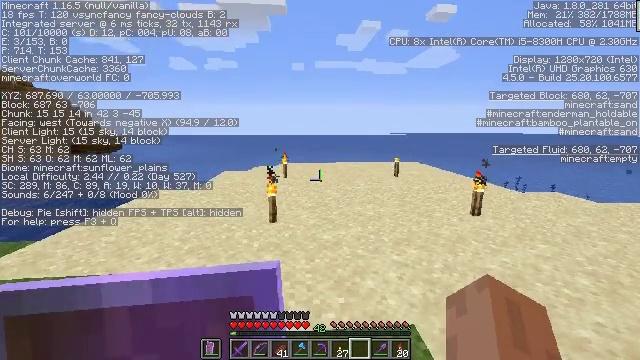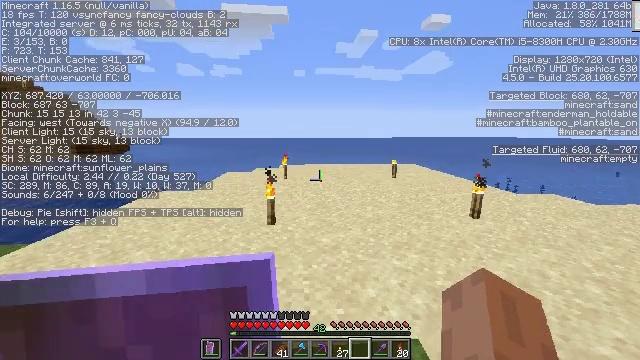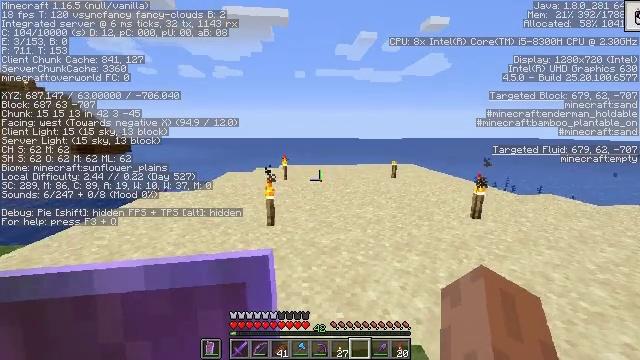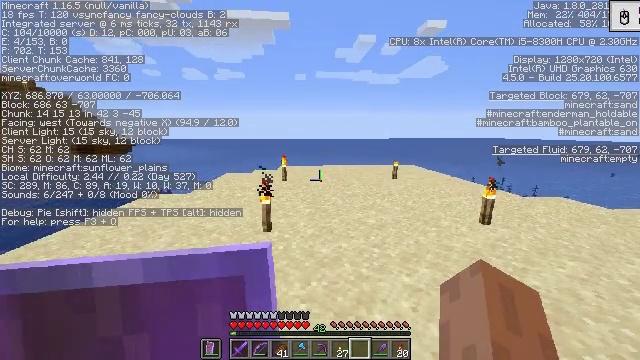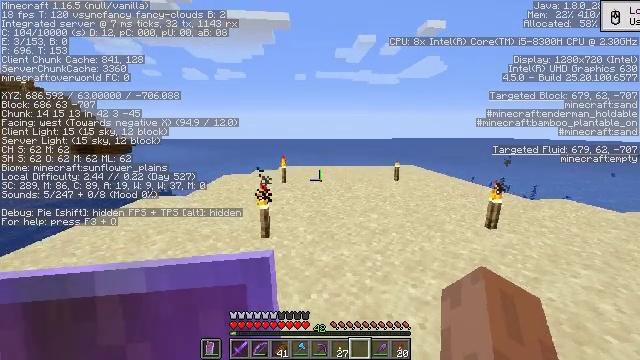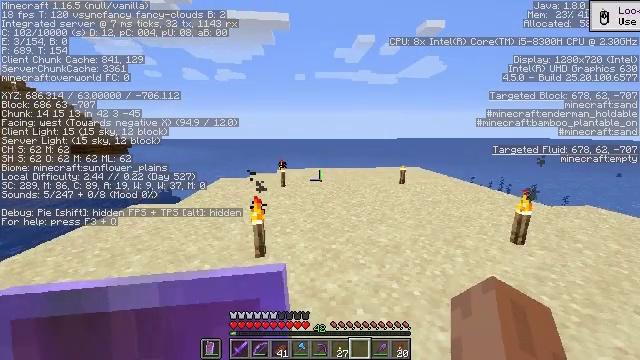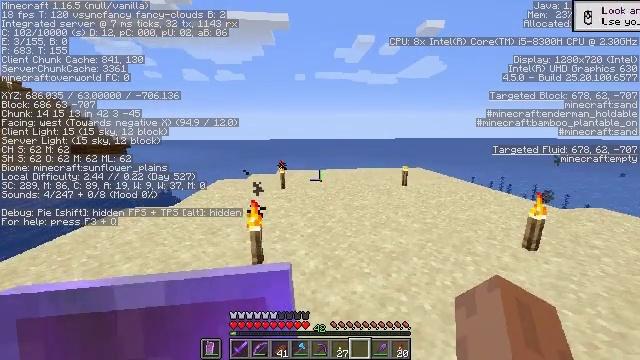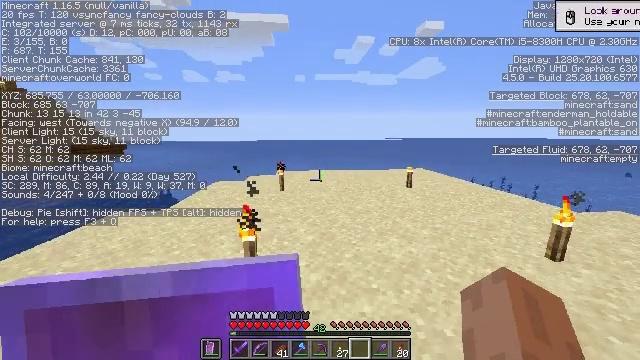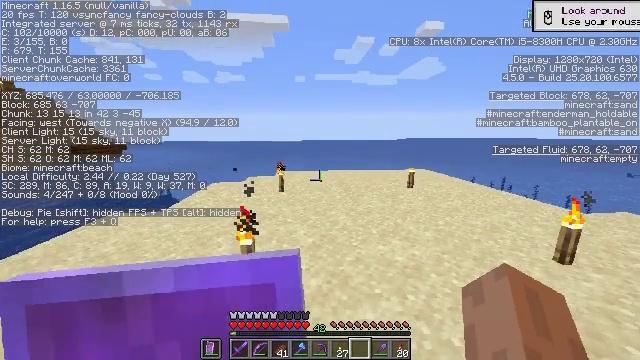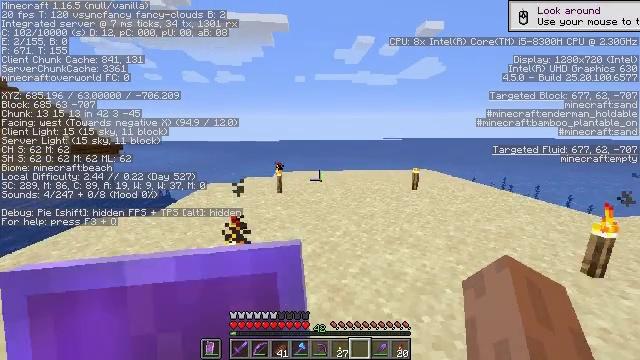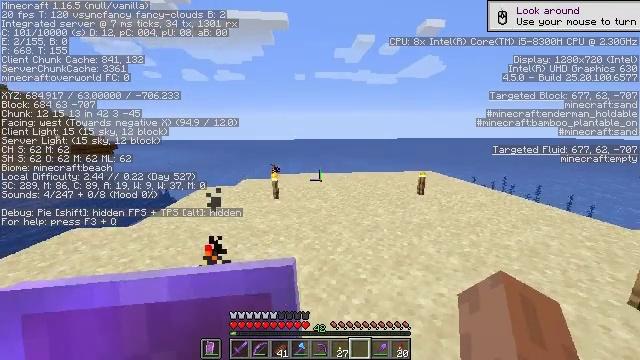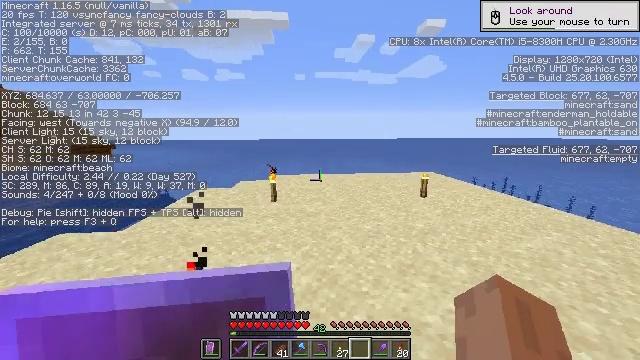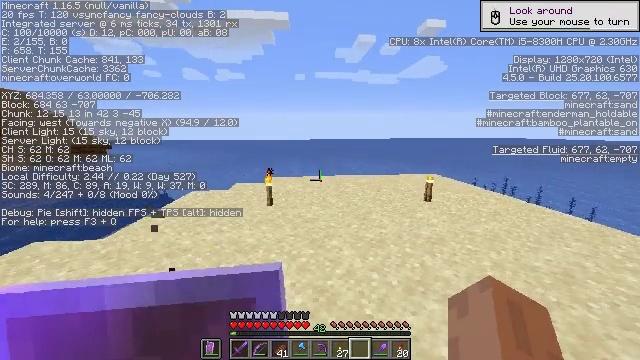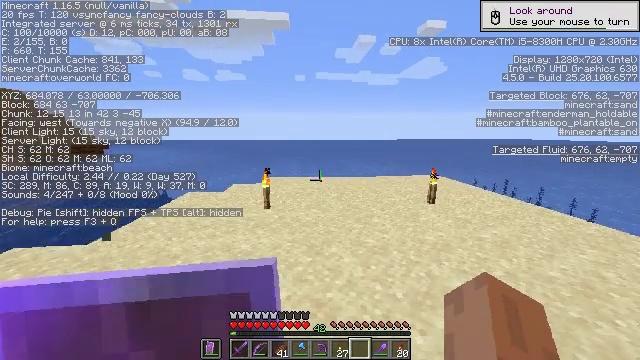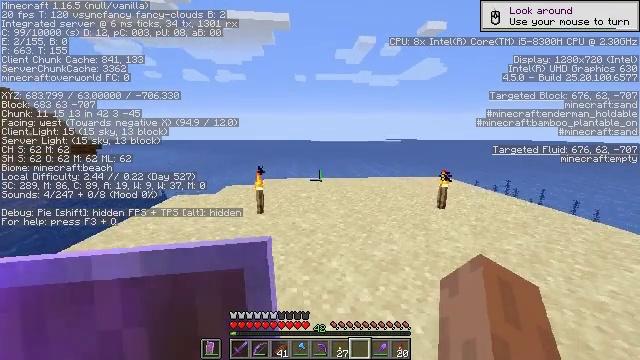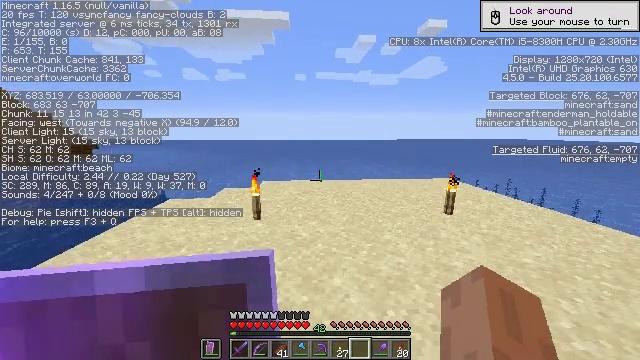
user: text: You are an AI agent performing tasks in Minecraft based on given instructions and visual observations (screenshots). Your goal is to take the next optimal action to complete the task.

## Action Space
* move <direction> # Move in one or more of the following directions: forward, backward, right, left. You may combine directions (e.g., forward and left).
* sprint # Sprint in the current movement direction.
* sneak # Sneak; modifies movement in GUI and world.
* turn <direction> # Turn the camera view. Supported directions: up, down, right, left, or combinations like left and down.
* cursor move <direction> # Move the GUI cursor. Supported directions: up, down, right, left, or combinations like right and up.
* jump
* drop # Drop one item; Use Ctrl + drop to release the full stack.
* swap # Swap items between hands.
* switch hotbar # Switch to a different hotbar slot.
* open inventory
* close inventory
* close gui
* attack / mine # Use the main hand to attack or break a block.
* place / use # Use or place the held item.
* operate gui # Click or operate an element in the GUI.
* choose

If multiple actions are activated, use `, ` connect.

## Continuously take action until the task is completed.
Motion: motion action
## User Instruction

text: Break the obsidian using a diamond or netherite pickaxe.
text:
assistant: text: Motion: move forward, sprint
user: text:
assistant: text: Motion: move forward, sprint
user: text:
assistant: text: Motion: move forward, sprint
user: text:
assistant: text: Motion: move forward, sprint
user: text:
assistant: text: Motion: move forward, sprint
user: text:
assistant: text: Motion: move forward, sprint
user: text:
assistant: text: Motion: move forward, sprint
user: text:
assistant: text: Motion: move forward, sprint
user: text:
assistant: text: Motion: move forward, sprint
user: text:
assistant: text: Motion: move forward, sprint
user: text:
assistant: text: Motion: move forward, sprint
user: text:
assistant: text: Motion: move forward, sprint
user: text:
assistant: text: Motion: move forward, sprint
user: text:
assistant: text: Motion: move forward, sprint
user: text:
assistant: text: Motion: move forward, sprint
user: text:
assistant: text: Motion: move forward, turn up
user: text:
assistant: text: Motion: move forward, turn up
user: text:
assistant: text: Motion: turn up
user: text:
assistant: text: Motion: turn up
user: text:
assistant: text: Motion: no_op
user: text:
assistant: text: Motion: no_op
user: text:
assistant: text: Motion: attack / mine
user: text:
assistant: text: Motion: attack / mine
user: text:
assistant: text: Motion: attack / mine
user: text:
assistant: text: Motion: attack / mine
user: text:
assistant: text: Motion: attack / mine
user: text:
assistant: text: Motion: attack / mine
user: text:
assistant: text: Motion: attack / mine
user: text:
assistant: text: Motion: attack / mine
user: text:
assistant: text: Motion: attack / mine